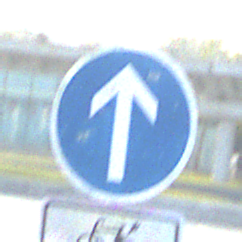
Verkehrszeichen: VorgeschriebeneFahrtrichtungGeradeaus
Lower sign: EinspurigeFahrzeugeFrei6
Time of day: SunriseSunset
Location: Outdoor (Urban)
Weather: Clear
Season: NotSpecified
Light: Natural